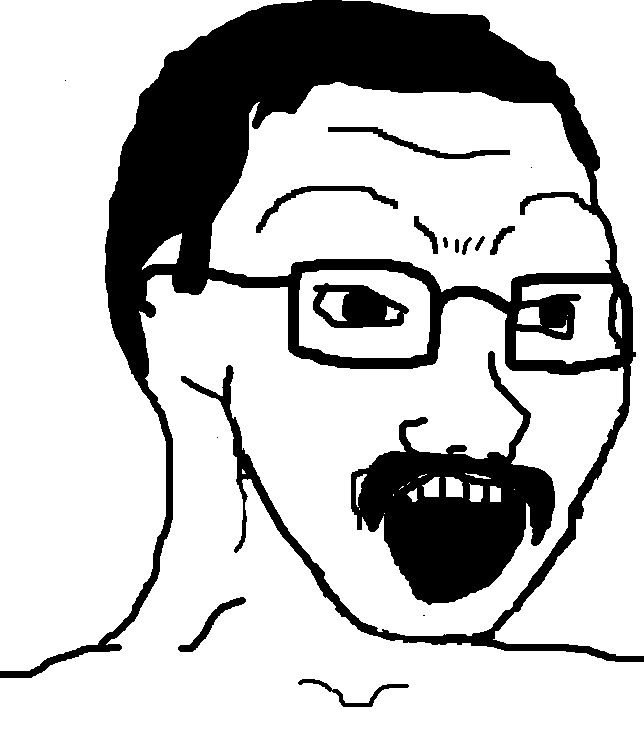
Label: 5_Soyjak